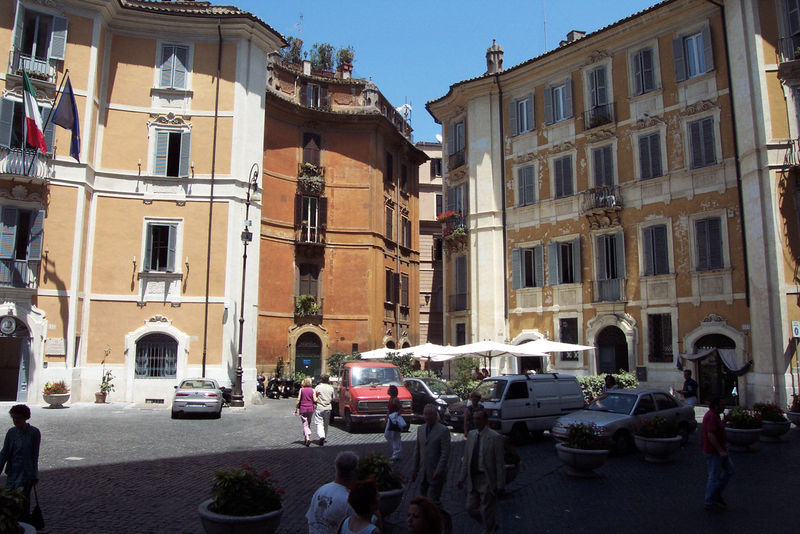
Titel: Piazza S. Ignazio in Rom, “Burrò”
Künstler: Filippo Raguzzini
Standort: Rom, Piazza S. Ignazio (EU - I - Latium)
Schlagwörter: blau, himmel, schatten, menschen, ocker, stadt, ausschnitt, cafe, fenster, laterne, straße, tür, gebäude, rot, sonnenschirm, sonne, paar, renaissance, fensterläden, blumenkübel, sommer, fahnen, fassade, fassaden, gasse, italien, passanten, türen, wohnhäuser, fahne, läden, platz, auto, ornamente, balkone, foto, palast, sonnig, rom, sonnenschein, marktplatz, autos, marktstand, firenze, neapel, piazza, südlich, verona, bus, bürgermeister